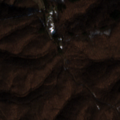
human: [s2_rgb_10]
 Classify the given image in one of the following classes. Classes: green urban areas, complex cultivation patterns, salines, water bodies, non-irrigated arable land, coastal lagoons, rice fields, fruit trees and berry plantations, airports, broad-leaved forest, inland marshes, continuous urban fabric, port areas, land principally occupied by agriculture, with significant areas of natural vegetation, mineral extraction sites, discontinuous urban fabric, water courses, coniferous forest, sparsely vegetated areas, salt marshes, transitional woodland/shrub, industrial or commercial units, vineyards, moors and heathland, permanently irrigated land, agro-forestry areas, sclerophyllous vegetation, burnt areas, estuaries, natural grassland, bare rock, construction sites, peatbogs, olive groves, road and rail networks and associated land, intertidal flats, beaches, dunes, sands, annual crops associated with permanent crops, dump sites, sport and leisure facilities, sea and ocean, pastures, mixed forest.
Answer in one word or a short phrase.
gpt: broad-leaved forest